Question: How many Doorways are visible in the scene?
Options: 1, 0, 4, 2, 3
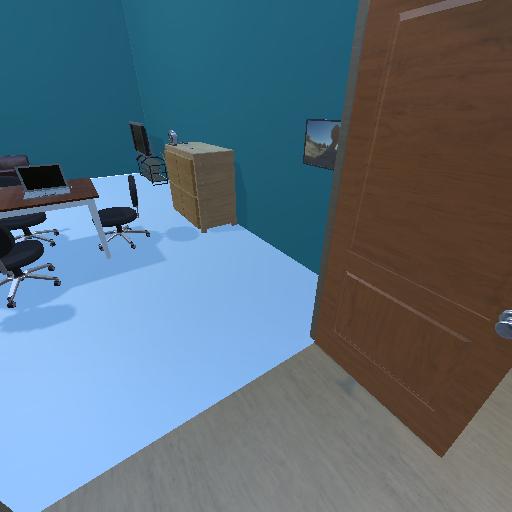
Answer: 1